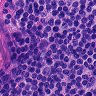
Metastatic tissue present: no